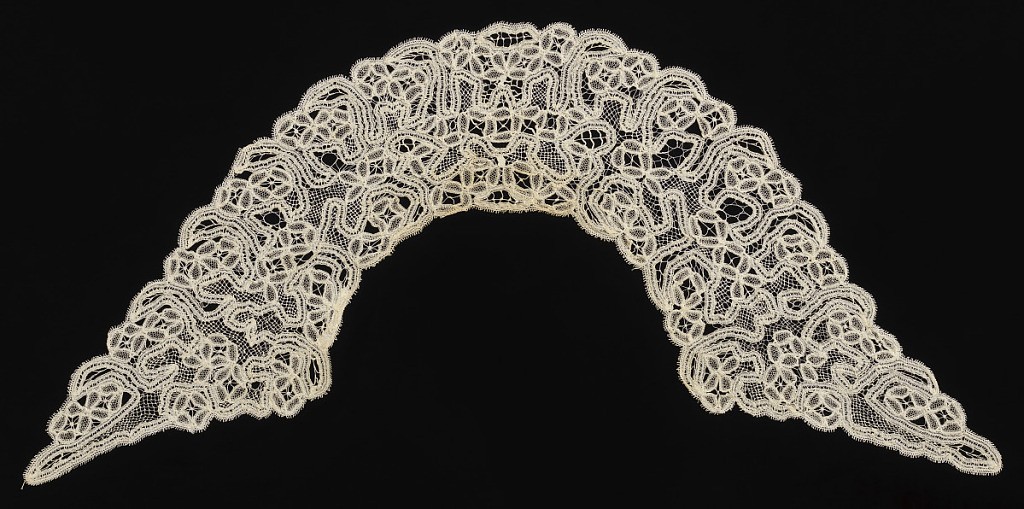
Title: Collar
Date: late 19th century
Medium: linen Technique: lace of machine made tape with needlework fillings
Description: Woman's collar has a design of leaves and scrolling lines formed by lengths of different machine made tapes. Spaces between tapes are filled with decorative needlework stitches.